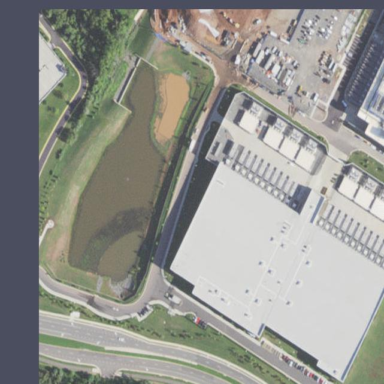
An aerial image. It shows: Data center building.